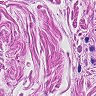
Metastatic tissue present: no